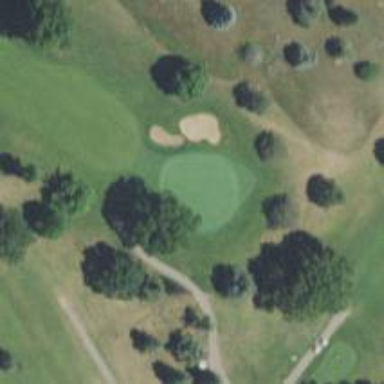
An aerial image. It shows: Golf hole.